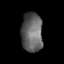
Tissue: skin
Cell type: Endothelial cells
Senescence score: 0.7229
Nuclear area (px): 815
Mean DAPI intensity: 98.831